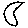
Label: moon